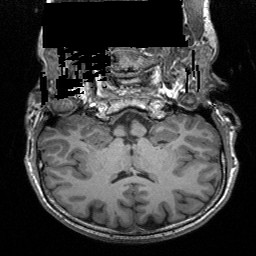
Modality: T1w
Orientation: sagittal